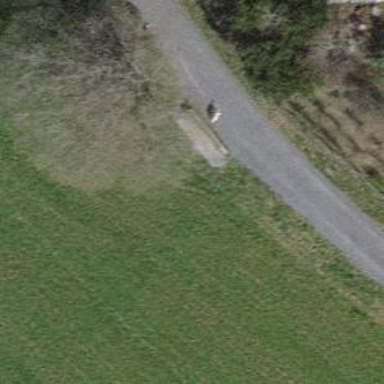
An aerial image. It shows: Brown bench in the vicinity.